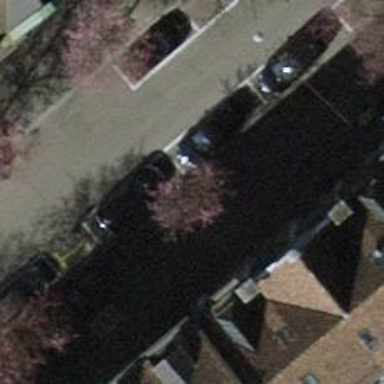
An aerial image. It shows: Avenue lined with trees.